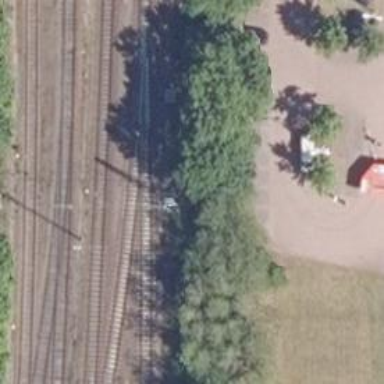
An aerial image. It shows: Railway track with contact line for electrification.